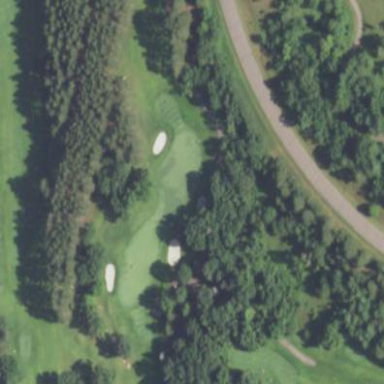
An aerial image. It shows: Area with grass used as rough in golf course.